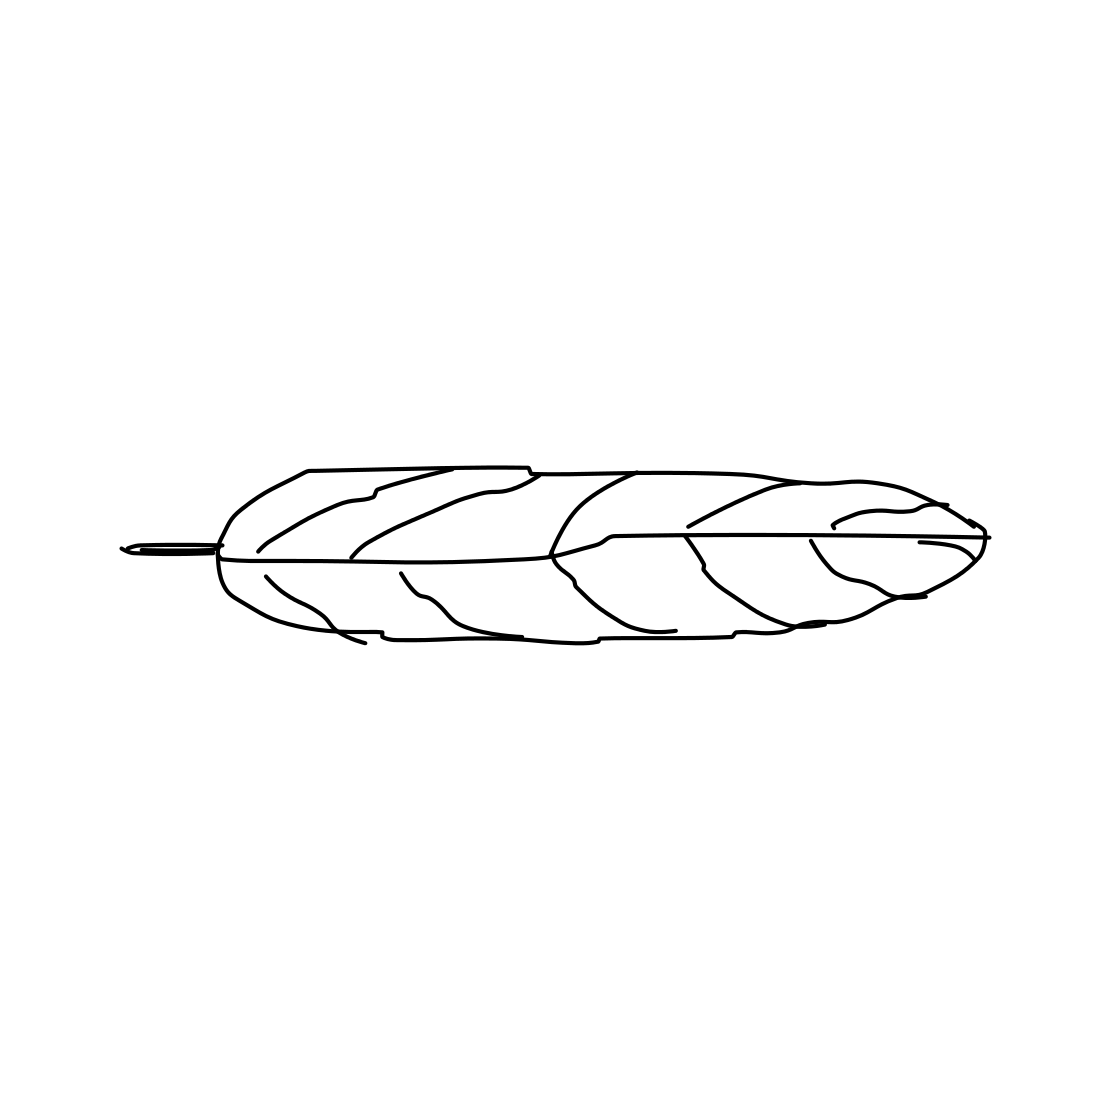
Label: feather